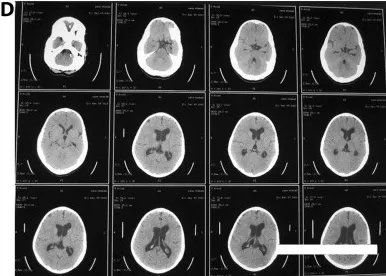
X-rays and computed tomography scan image of the patient showing bone thickening. (D) A computed tomography scan image of the patient's brain showing an increased thickened bone density, homogenously sclerotic skull bones encroaching on both optic foramens, and mild dilatation of the lateral and third ventricle with normal fourth ventricle.
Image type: radiology (ct)